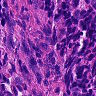
Metastatic tissue present: no